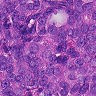
Metastatic tissue present: yes